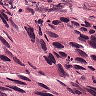
Metastatic tissue present: yes